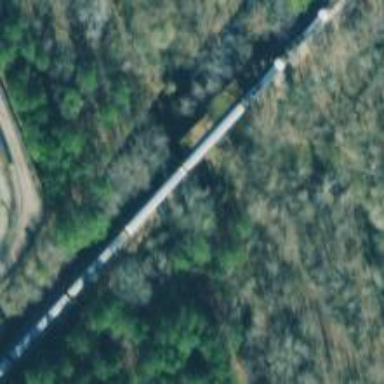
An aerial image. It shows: Bridge over railway line.